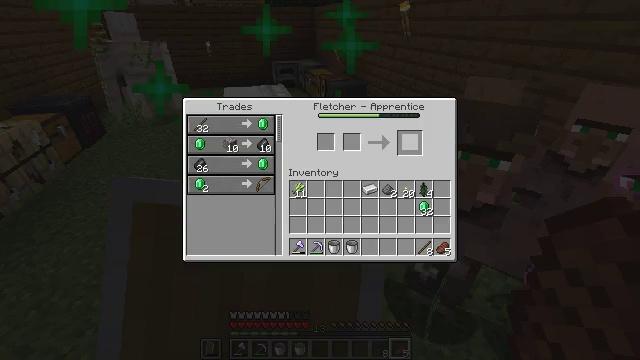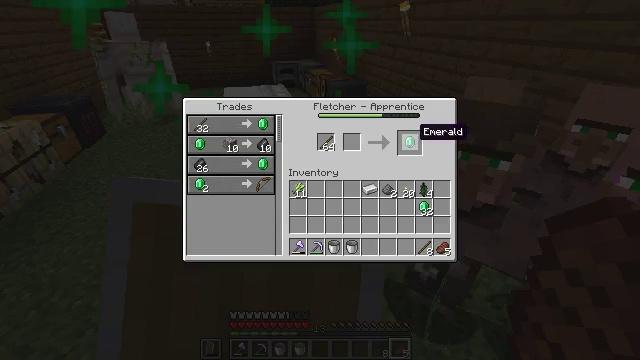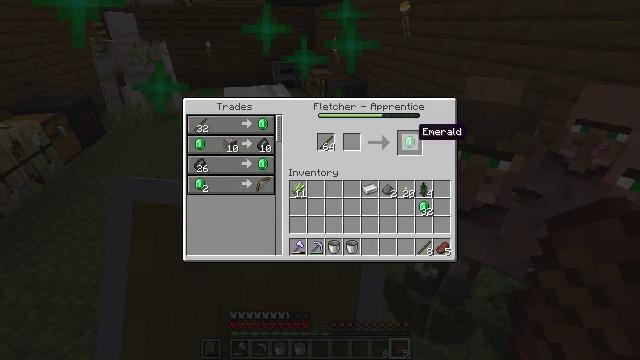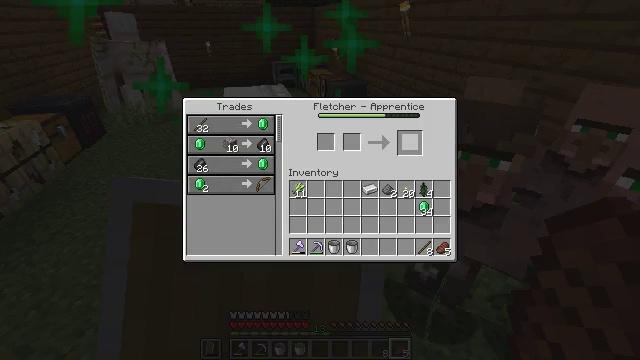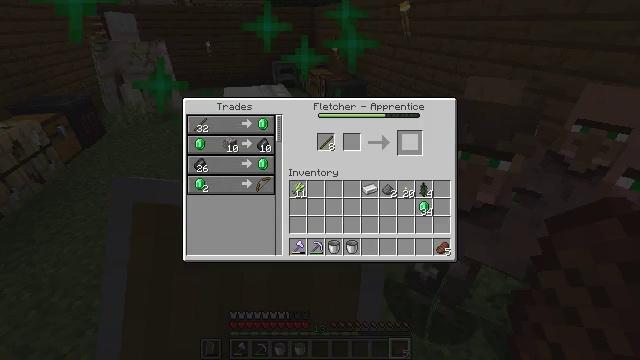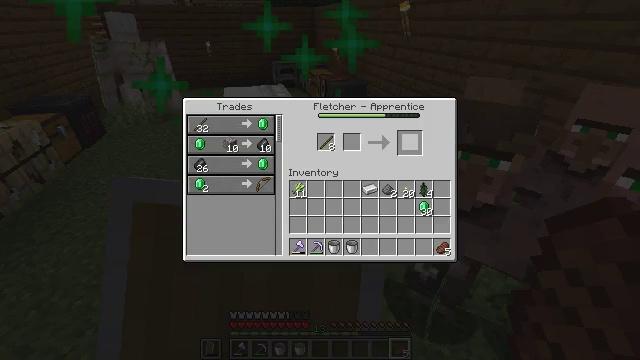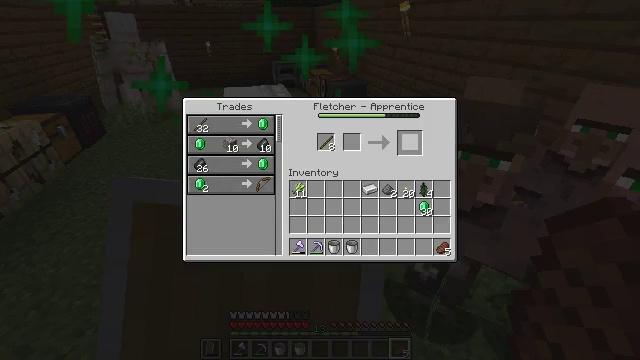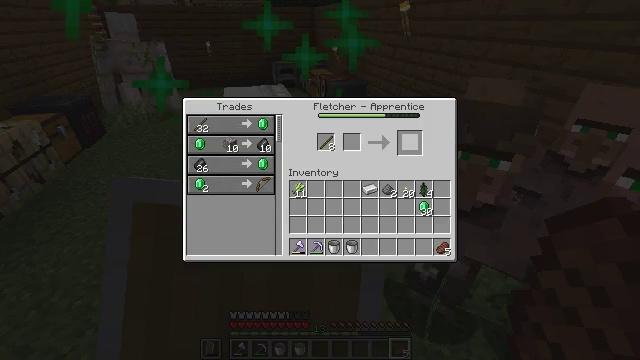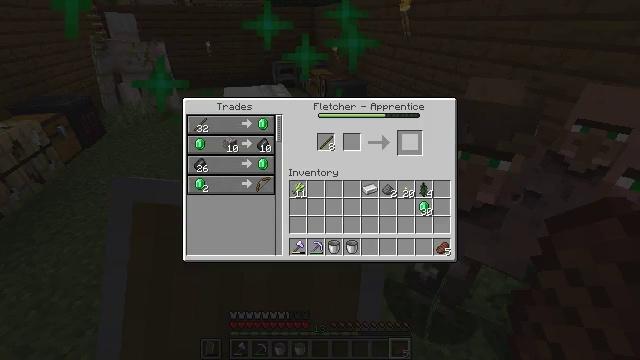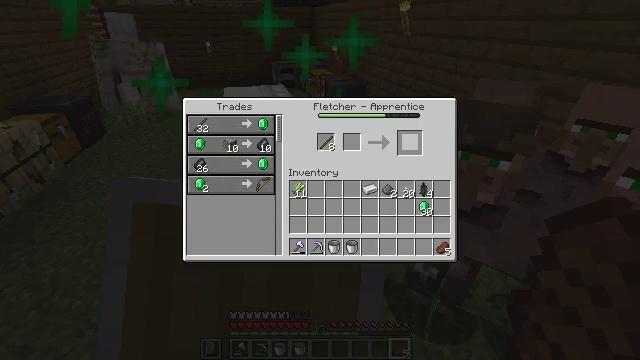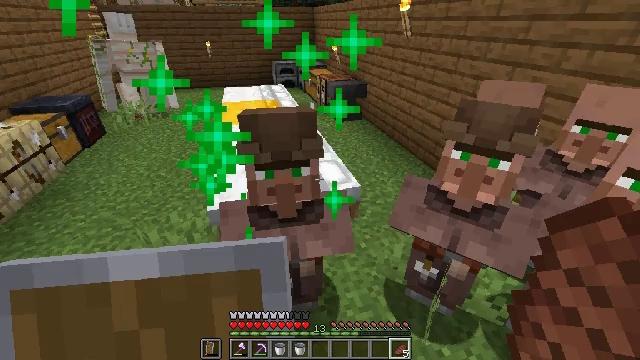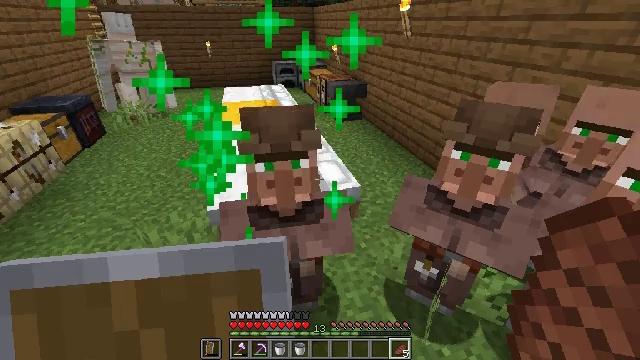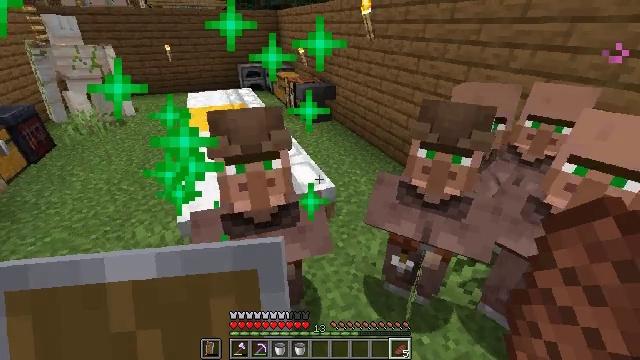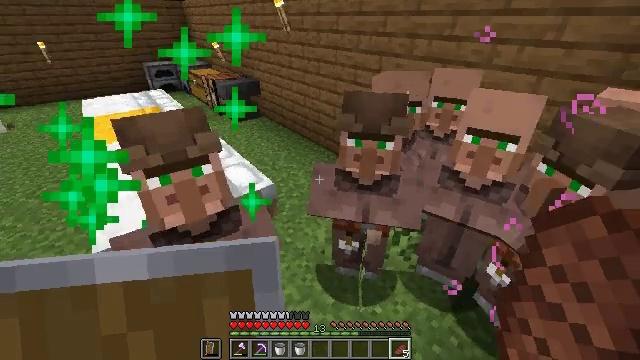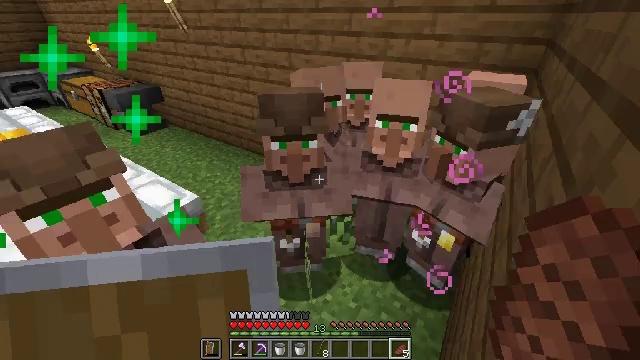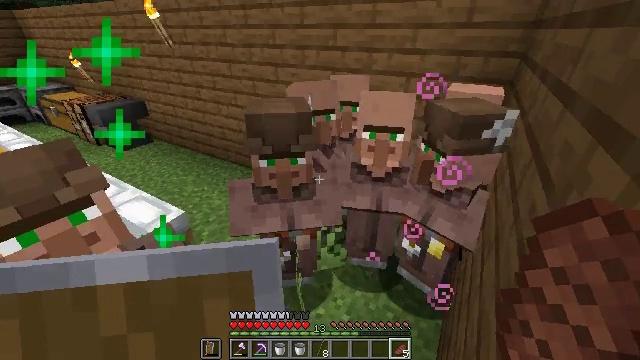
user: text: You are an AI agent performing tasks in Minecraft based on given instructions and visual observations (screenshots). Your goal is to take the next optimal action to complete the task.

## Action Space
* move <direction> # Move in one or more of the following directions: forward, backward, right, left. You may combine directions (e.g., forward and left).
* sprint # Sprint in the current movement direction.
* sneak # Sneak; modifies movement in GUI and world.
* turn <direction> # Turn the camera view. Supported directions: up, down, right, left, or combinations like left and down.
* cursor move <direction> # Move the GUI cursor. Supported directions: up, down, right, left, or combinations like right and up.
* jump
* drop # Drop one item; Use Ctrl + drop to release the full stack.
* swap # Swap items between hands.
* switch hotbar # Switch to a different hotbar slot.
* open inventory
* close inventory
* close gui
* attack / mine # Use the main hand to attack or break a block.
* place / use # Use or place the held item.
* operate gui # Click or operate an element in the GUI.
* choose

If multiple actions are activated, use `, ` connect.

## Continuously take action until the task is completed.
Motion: motion action
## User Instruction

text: Obtain a diamond axe by crafting it.
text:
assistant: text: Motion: sneak, operate gui, open gui
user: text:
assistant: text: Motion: sneak, jump
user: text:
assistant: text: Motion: sneak, operate gui, jump
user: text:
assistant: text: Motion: sneak, operate gui, jump
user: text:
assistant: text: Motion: sneak, jump
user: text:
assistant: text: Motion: sneak
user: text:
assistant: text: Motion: sneak
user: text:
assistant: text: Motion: sneak, jump
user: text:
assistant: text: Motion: sneak
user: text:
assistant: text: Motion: sneak
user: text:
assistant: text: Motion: close gui
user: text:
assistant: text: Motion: turn right, open inventory
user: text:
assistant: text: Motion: turn right and down
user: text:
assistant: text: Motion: turn right
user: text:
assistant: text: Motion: turn right and up
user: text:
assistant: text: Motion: no_op
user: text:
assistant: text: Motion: no_op
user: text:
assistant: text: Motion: turn down
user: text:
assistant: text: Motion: turn down
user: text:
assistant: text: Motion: turn right and down
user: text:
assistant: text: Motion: turn right
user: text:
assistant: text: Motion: turn right
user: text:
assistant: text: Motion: turn right
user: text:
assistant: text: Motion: turn right and up
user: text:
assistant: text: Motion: no_op
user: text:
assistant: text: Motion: no_op
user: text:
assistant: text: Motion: no_op
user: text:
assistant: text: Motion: turn down
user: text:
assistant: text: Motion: no_op
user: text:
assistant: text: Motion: turn left